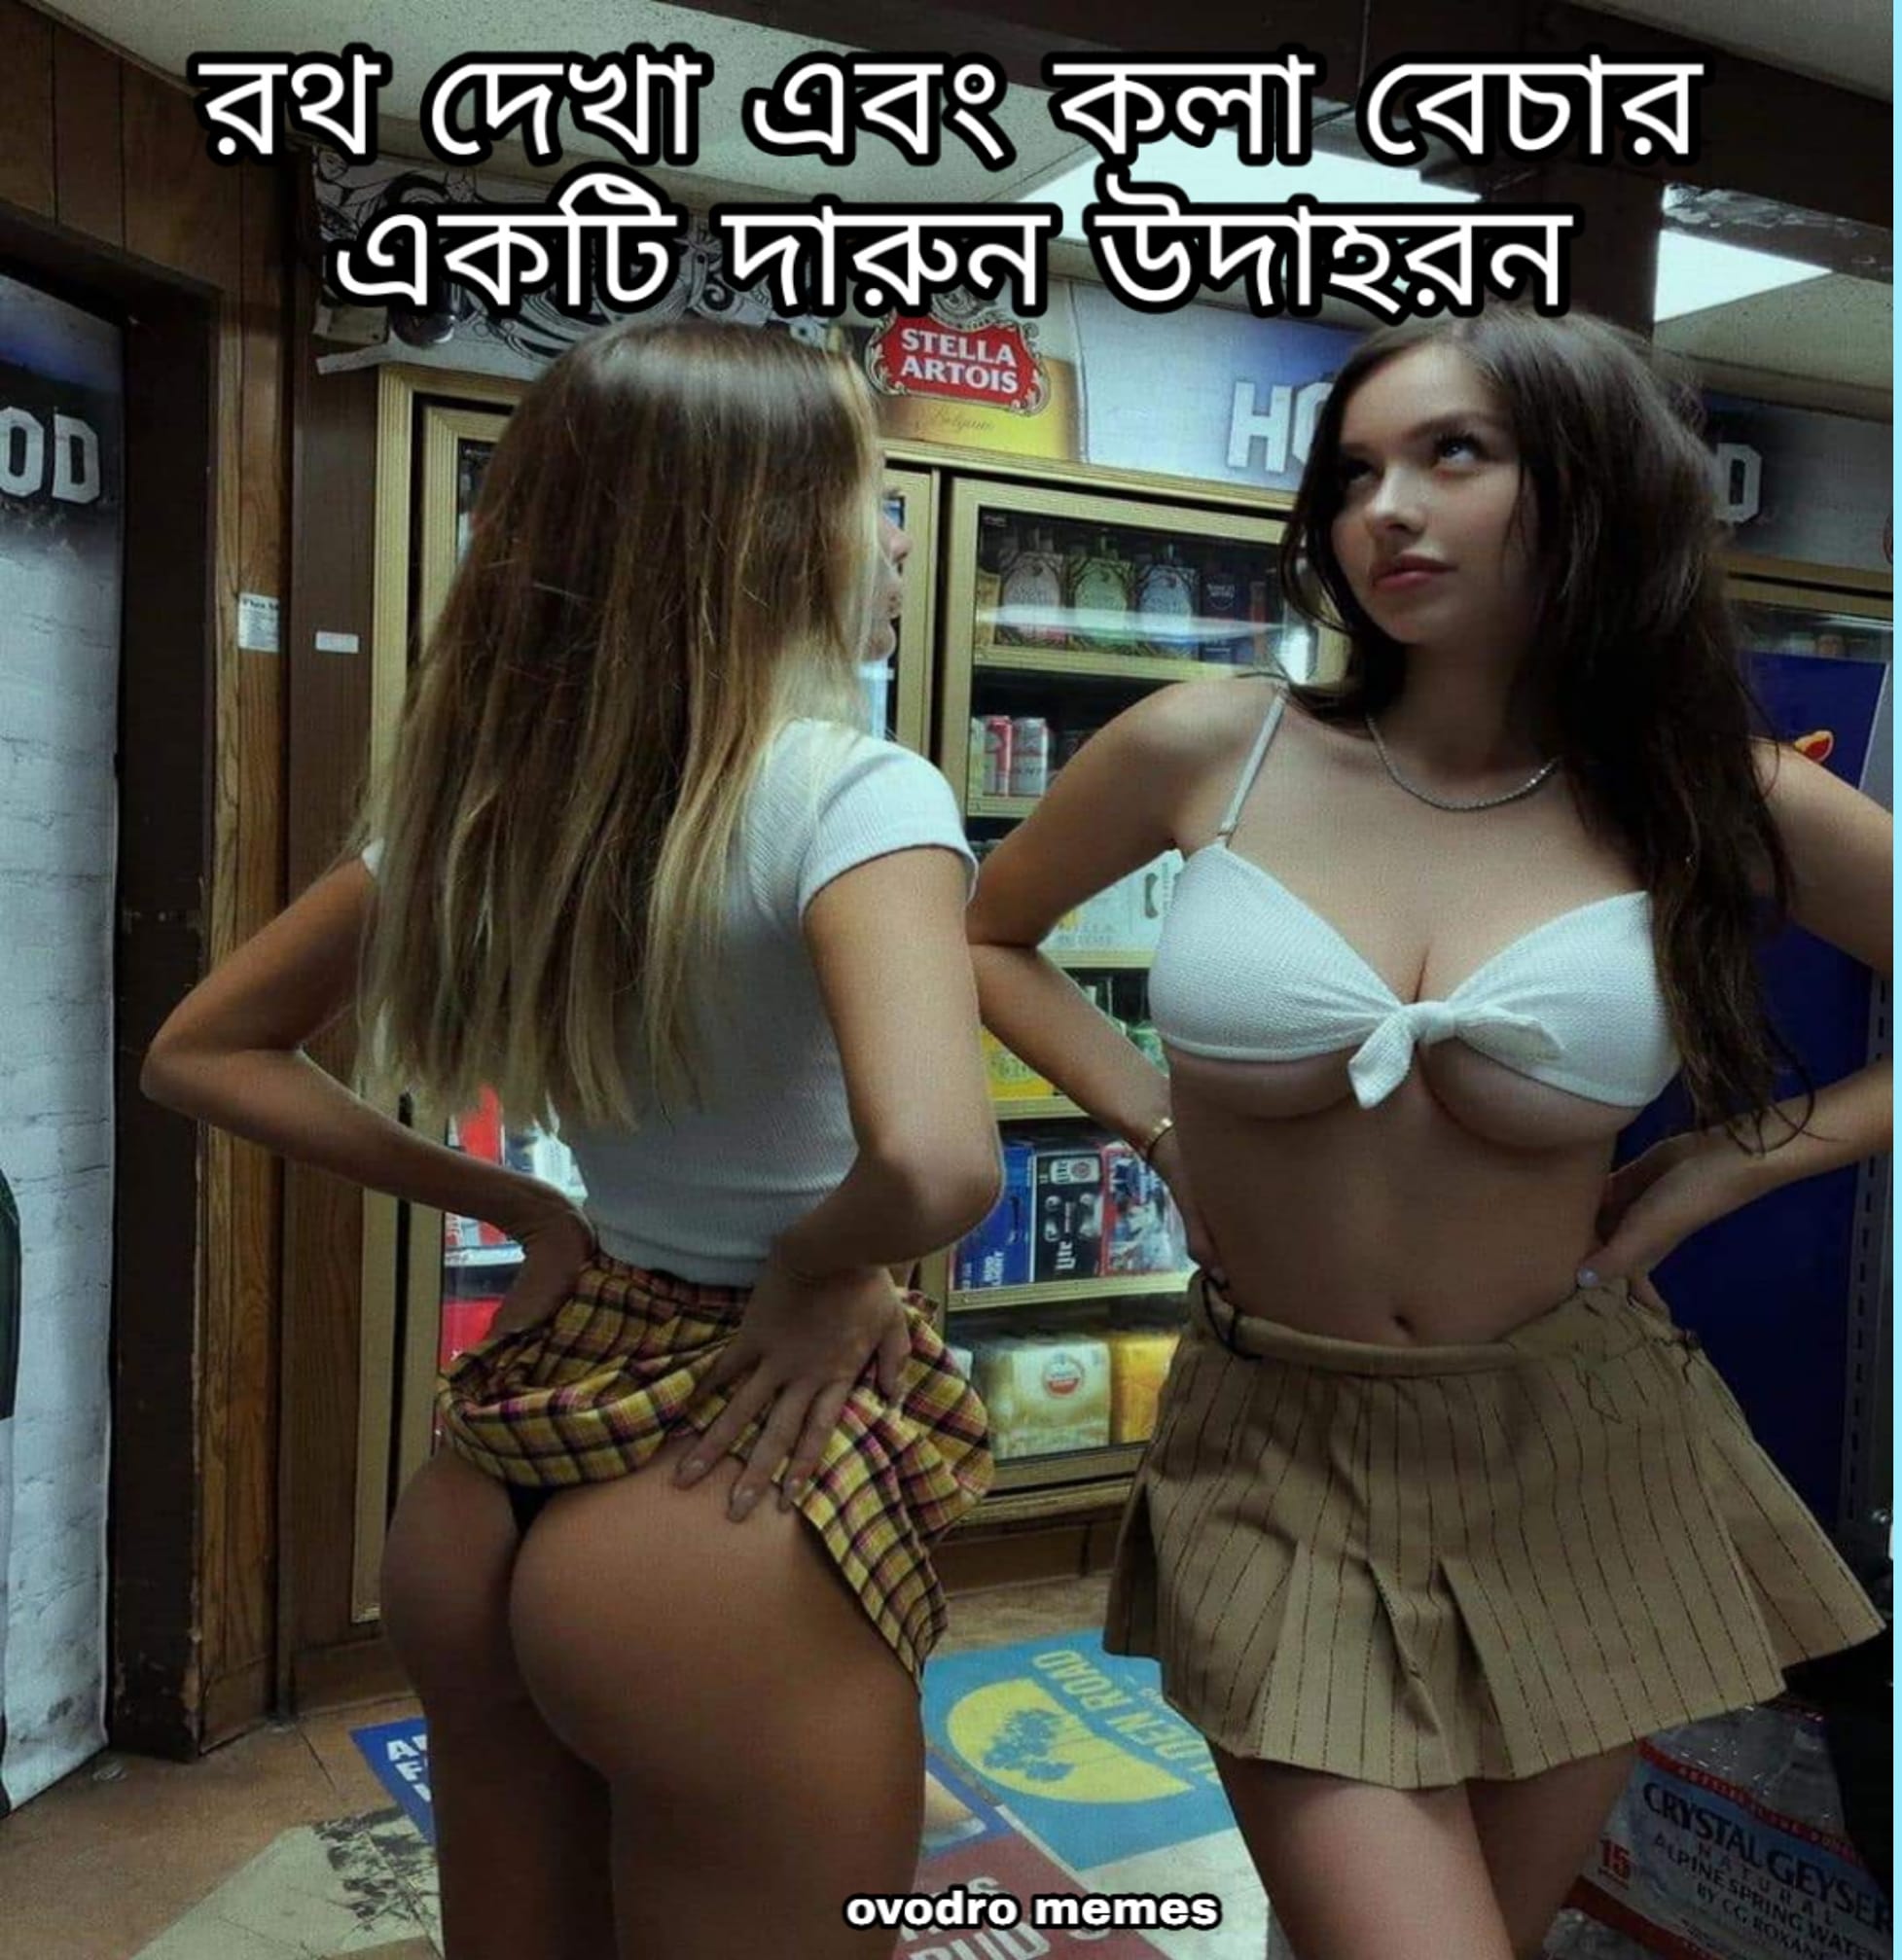
Caption: রথ দেখা এবং কলা বেচার একটি দারুন উদাহরন
Label: hate